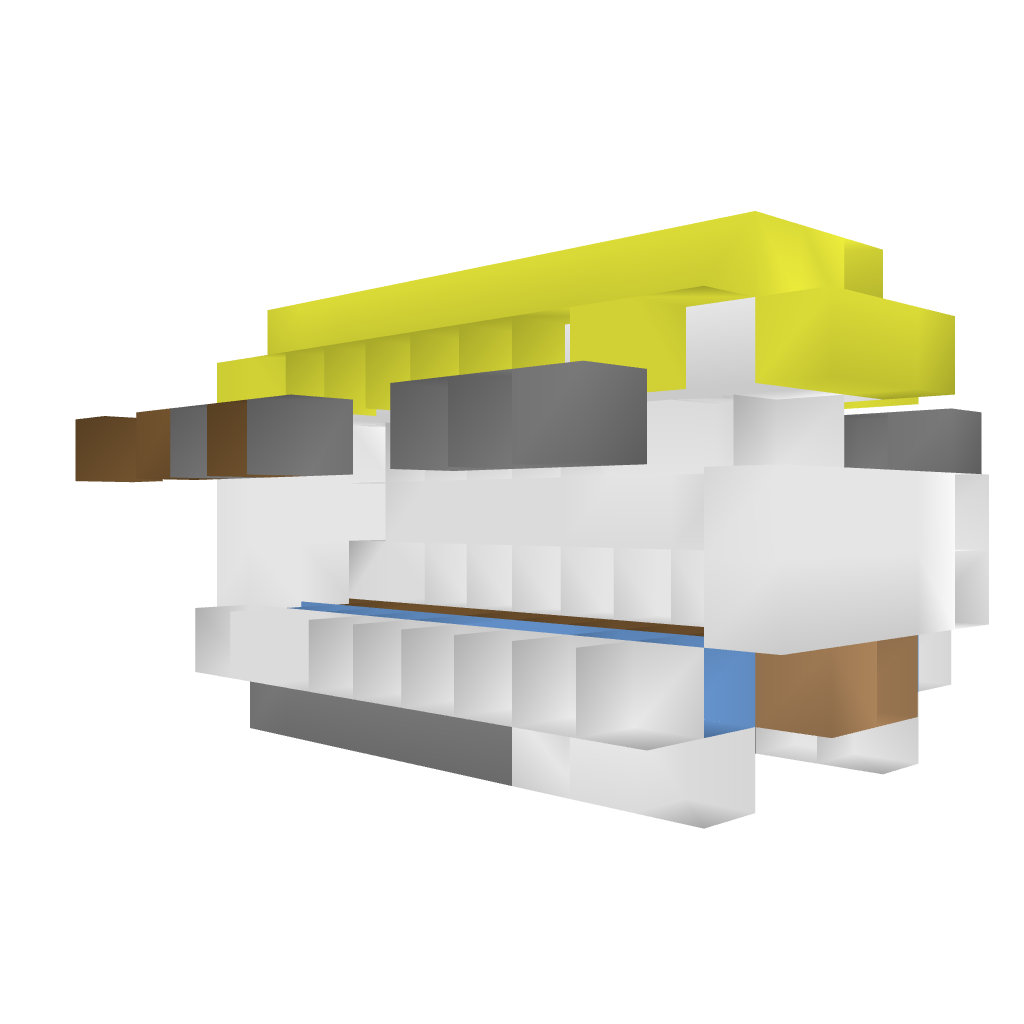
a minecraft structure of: Small farm sugarcane bad low quality